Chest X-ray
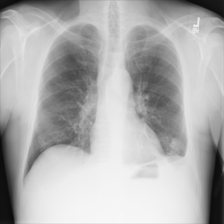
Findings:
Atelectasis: negative
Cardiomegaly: negative
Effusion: negative
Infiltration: negative
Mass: negative
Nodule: negative
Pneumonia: negative
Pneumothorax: negative
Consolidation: negative
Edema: negative
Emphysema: negative
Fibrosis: negative
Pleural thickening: negative
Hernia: negative